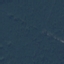
Label: Forest